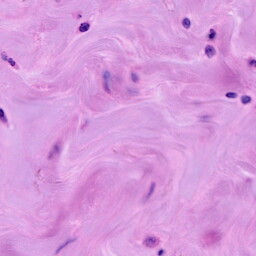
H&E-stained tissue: Breast